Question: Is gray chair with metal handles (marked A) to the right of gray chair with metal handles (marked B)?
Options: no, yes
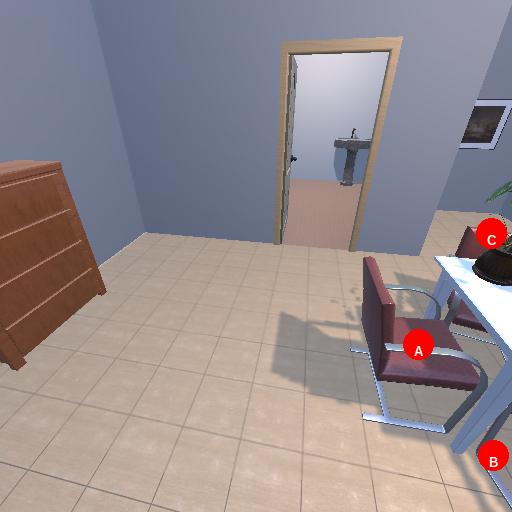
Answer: no